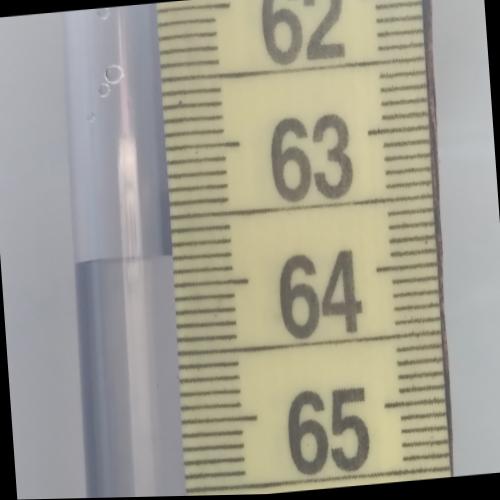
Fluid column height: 63.8 cm